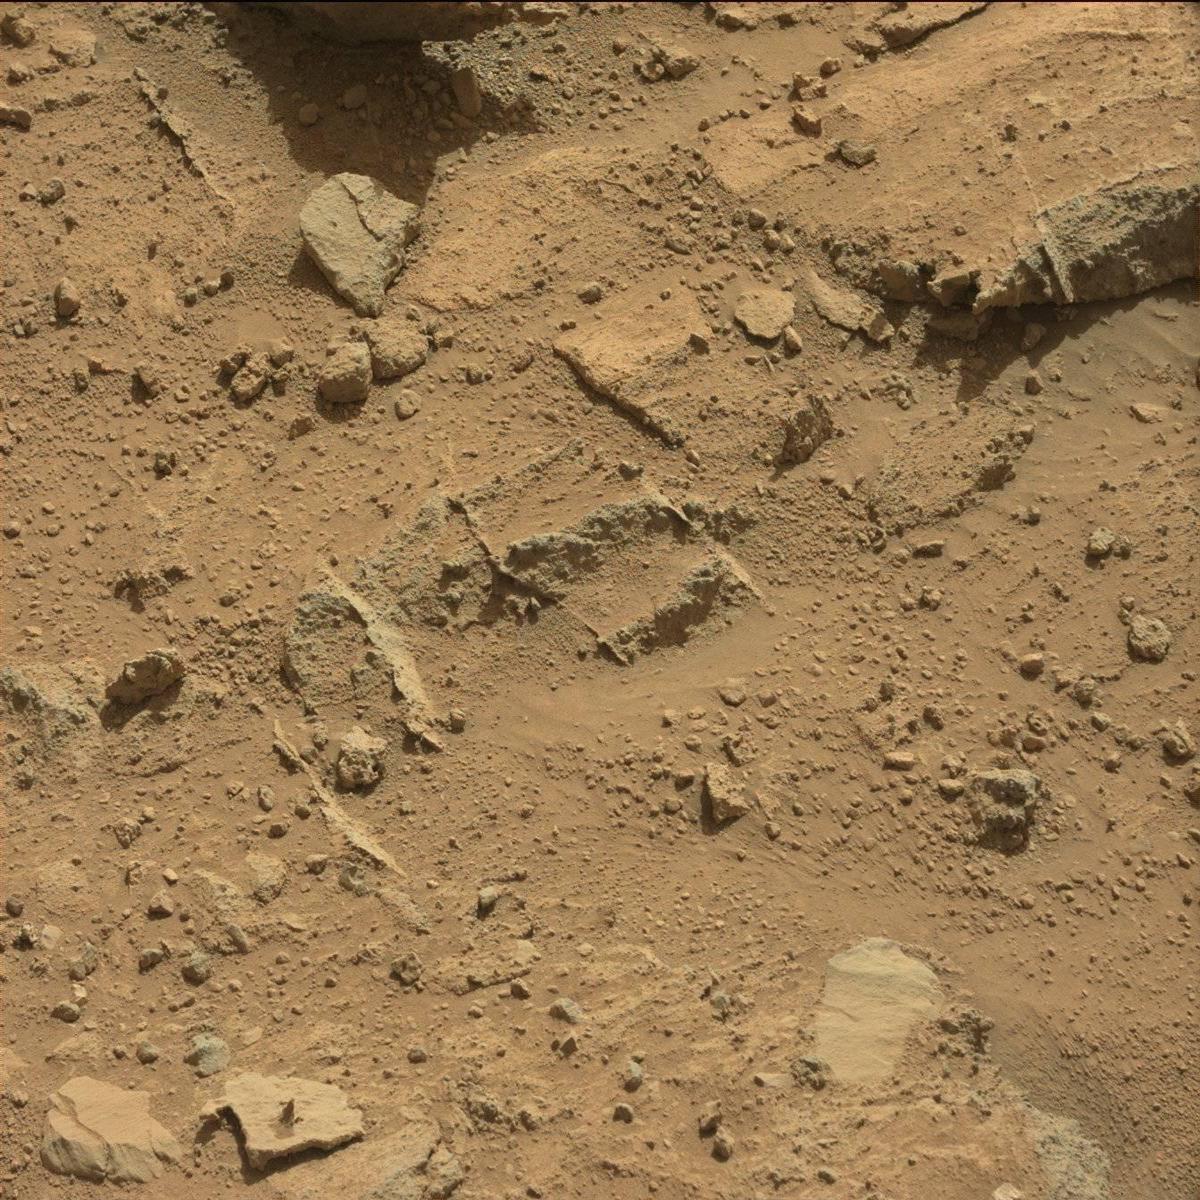
Terrain classes present: Bedrock, Rock, Sand / Soil